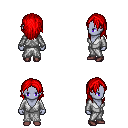
a pixel art fantasy rpg character, female body template, dark elf, purple skin, white robe, metal pants, red long hairstyle, maroon shoes, four views (front, back, left, right), 2x2 character sprite sheet, small pixel art, hard edges, no anti-aliasing